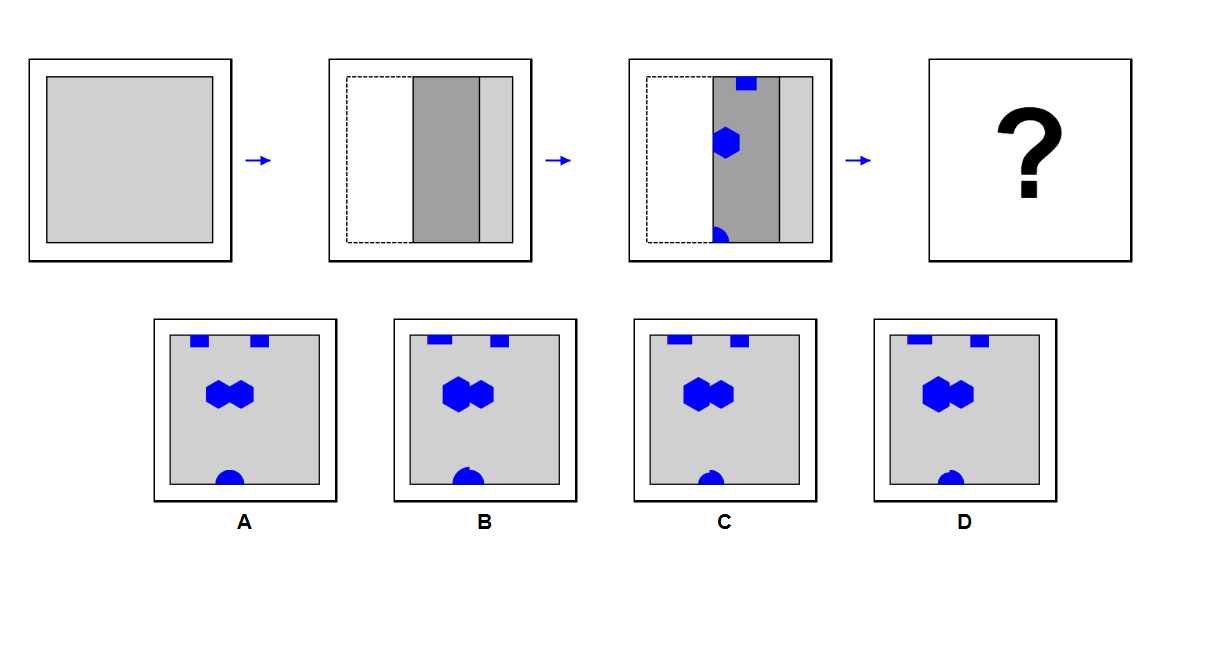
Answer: A